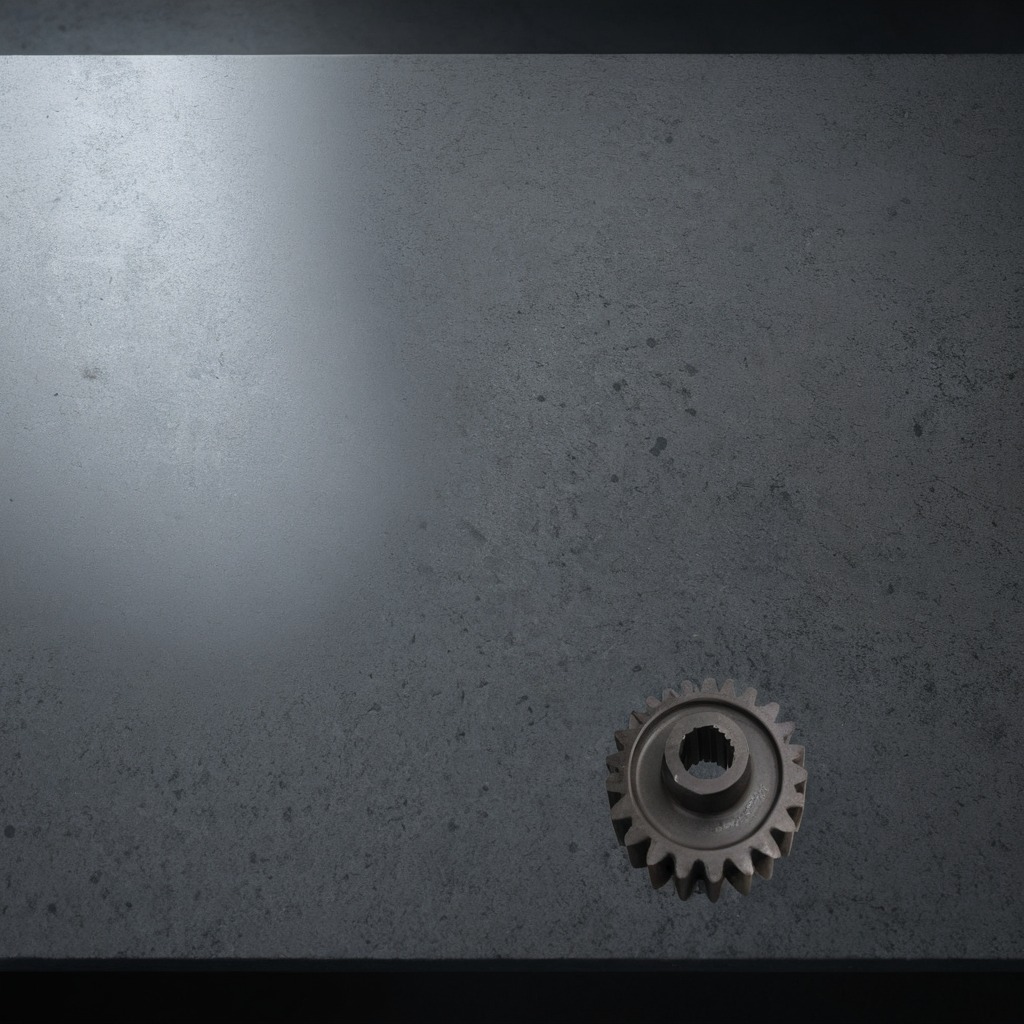
A steel gear with teeth is lying on the clean granite table inside a workshop at night.